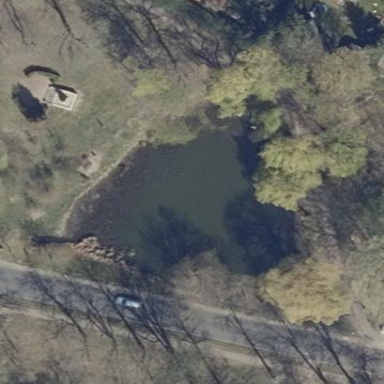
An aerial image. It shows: Pond with natural water.